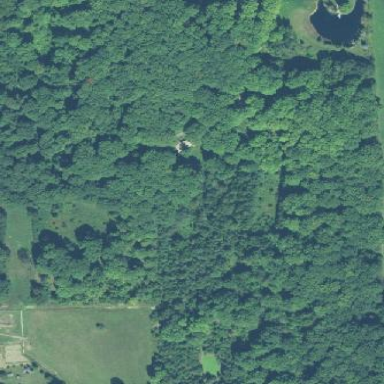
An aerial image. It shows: Forest area.